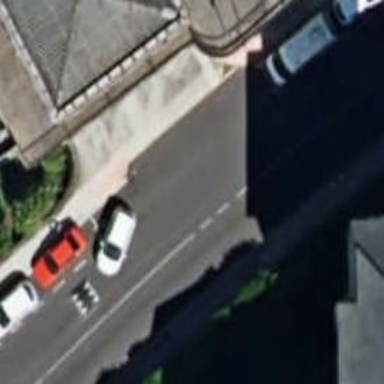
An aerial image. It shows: Bump for traffic calming.